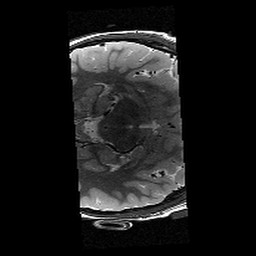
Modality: T2w
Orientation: axial
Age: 11
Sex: male
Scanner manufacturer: siemens
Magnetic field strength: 3 T
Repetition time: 9.23 s
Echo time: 0.067 s